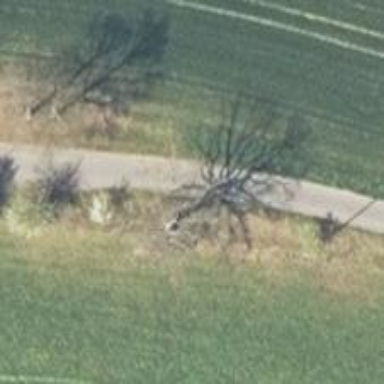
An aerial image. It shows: Deciduous broadleaved tree.